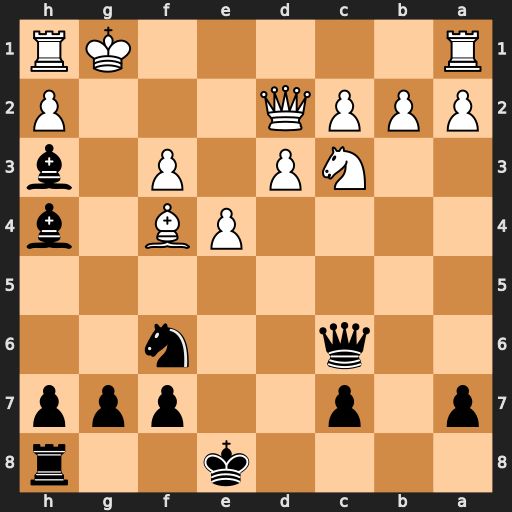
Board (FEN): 4k2r/p1p2ppp/2q2n2/8/4PB1b/2NP1P1b/PPPQ3P/R5KR
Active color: b
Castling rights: k
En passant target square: -
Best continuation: Nh5 Bg3 Qg6 Qf2 Nxg3 hxg3 Bxg3 Rxh3 Bxf2+